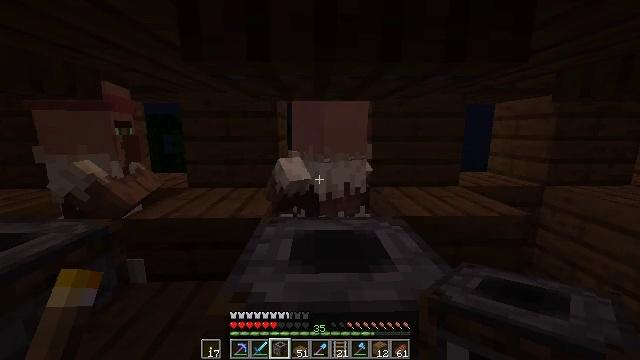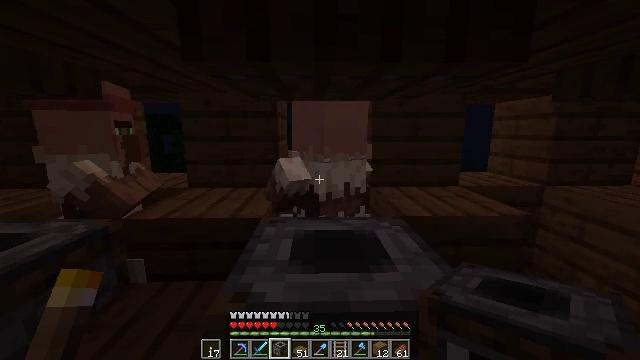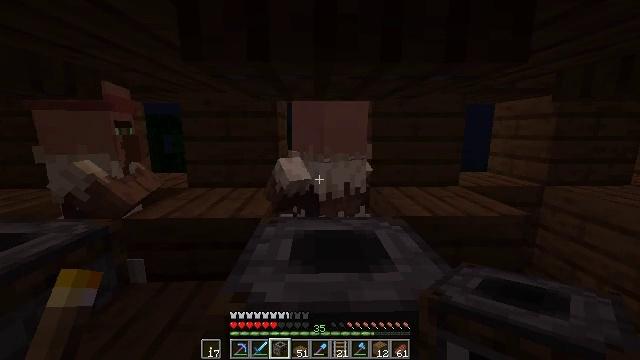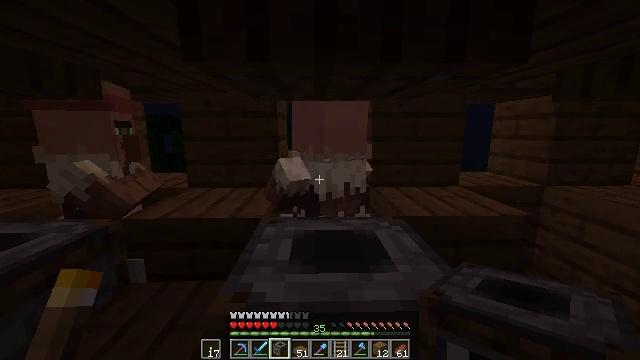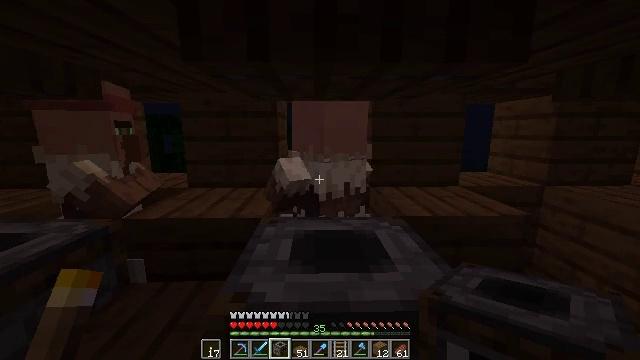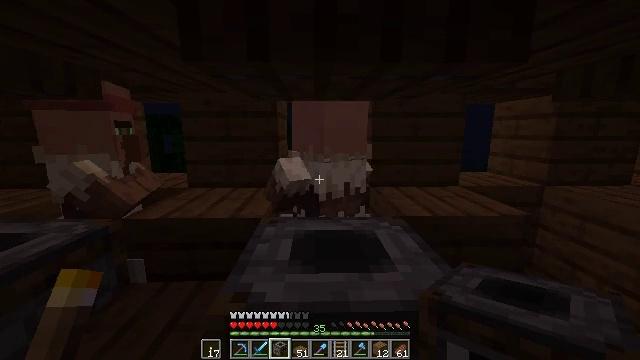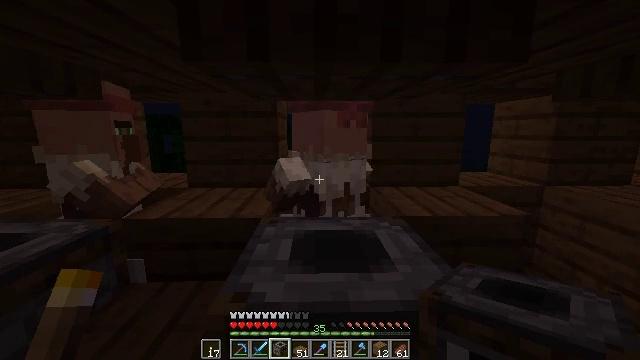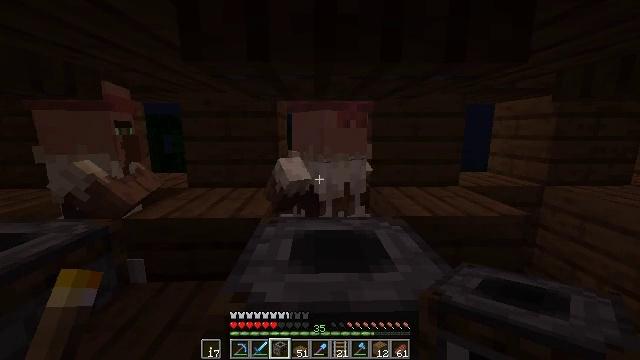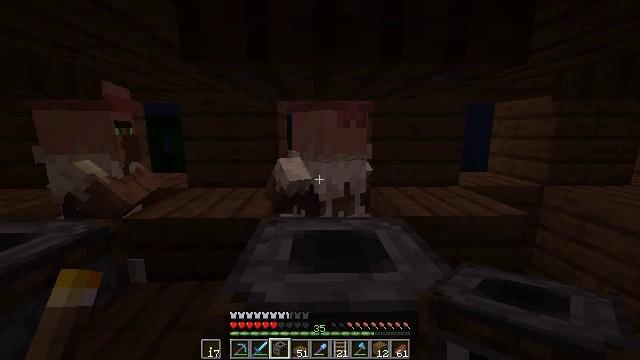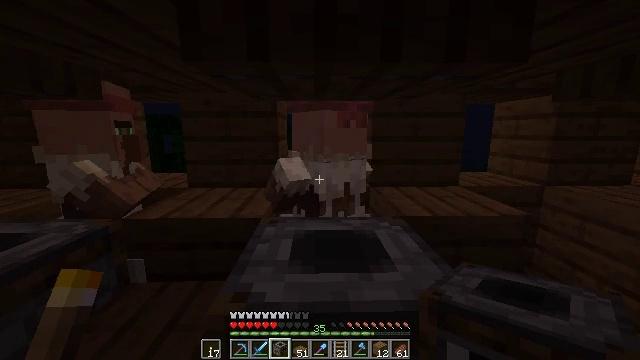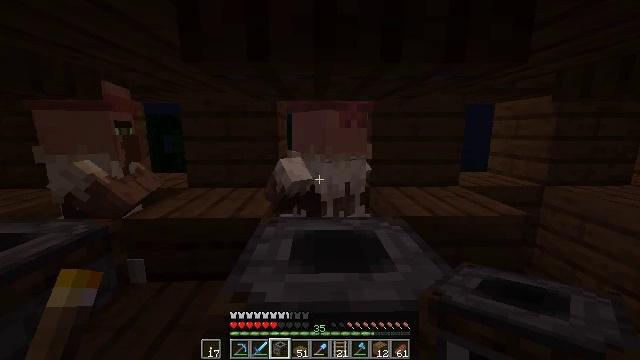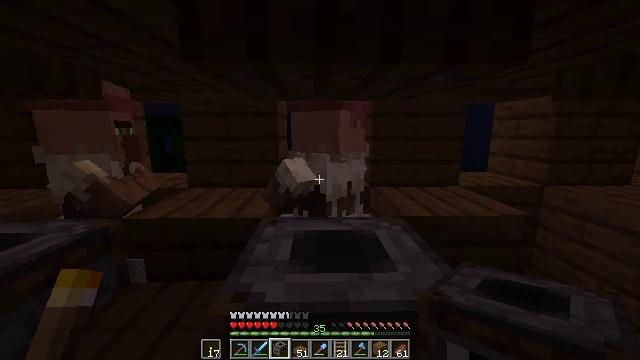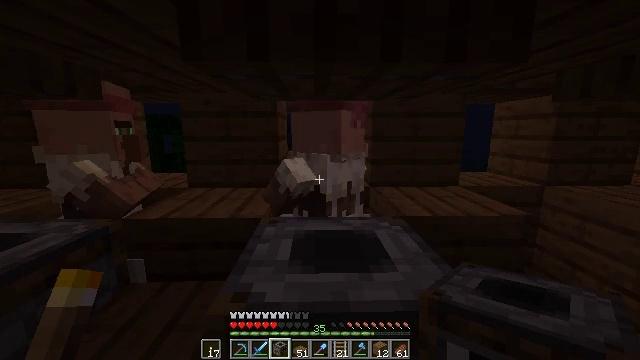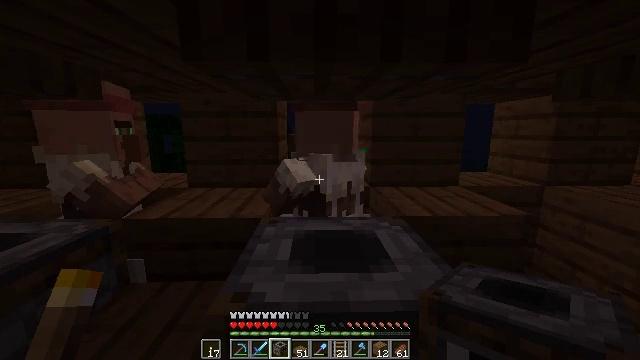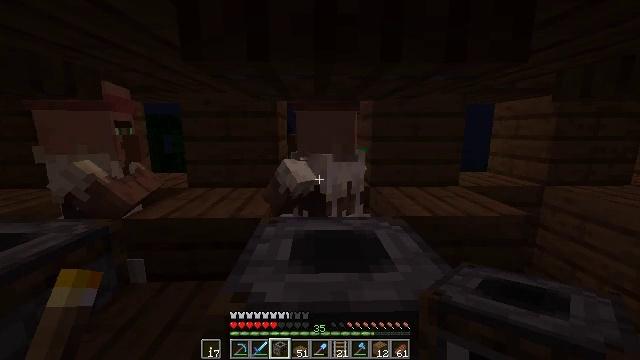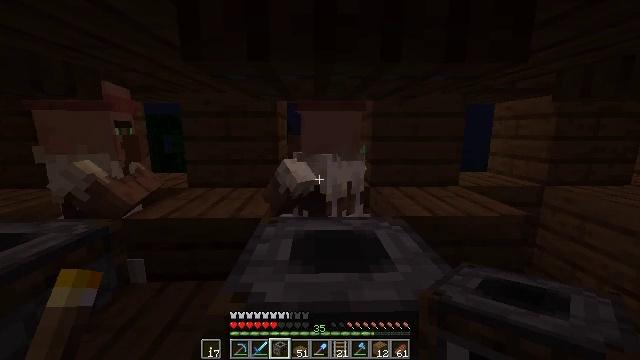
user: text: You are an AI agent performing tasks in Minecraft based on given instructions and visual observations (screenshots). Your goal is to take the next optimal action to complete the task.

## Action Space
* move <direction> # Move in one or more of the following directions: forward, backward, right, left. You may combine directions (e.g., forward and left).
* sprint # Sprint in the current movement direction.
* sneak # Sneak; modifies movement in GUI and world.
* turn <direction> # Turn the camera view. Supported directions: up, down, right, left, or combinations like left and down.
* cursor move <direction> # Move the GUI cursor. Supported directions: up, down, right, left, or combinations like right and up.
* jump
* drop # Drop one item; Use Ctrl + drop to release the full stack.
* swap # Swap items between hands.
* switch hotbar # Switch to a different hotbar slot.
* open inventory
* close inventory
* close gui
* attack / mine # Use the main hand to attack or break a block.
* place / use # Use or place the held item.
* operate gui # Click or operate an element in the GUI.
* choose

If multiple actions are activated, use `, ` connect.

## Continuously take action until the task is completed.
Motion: motion action
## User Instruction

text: Break the smoker to collect it.
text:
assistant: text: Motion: no_op
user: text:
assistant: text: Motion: no_op
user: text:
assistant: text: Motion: no_op
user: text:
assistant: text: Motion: no_op
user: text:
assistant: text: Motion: no_op
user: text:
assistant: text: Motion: no_op
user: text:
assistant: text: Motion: no_op
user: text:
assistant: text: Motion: no_op
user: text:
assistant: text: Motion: no_op
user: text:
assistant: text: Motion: no_op
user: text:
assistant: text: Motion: no_op
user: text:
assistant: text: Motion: no_op
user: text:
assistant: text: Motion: no_op
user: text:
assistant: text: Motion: no_op
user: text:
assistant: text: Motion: no_op
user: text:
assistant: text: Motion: no_op
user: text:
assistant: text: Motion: no_op
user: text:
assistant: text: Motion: no_op
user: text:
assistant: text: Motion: no_op
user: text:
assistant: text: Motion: no_op
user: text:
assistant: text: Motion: no_op
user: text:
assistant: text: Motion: no_op
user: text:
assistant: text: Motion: no_op
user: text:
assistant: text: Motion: no_op
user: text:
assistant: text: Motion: no_op
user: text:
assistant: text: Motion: no_op
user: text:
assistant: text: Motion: no_op
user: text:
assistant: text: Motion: no_op
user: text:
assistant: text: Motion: no_op
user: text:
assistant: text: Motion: no_op